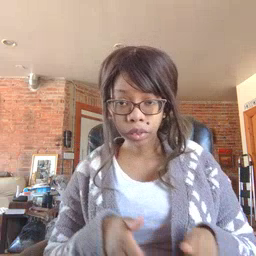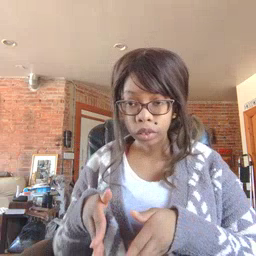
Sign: jeans